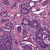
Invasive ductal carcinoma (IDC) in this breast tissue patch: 1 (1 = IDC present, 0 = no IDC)